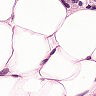
Metastatic tissue present: yes